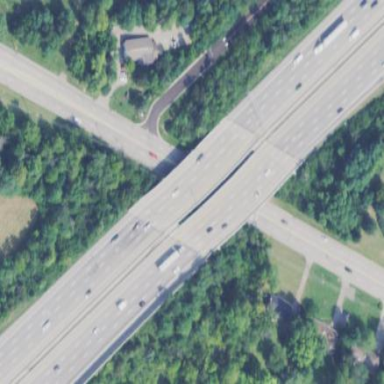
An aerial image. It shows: Man-made bridge.